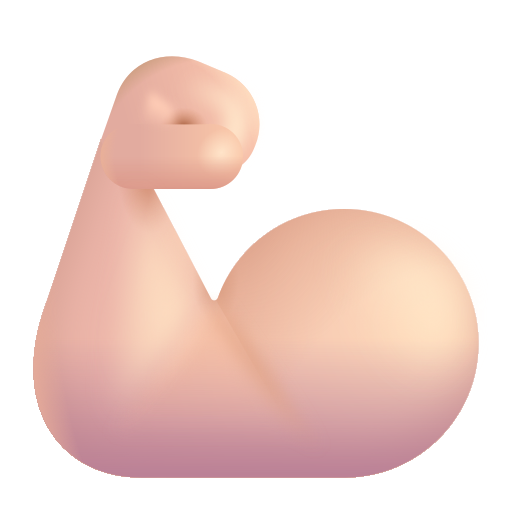
flexed biceps color light